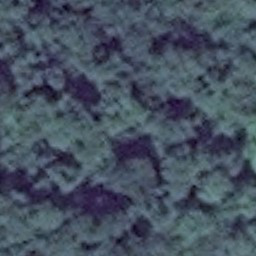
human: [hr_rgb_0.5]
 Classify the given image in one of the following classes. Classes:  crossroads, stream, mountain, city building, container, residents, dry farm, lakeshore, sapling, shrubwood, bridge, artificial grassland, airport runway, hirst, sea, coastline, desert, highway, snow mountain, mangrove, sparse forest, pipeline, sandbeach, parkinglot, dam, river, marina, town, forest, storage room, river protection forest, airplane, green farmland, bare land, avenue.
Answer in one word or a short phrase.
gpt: forest